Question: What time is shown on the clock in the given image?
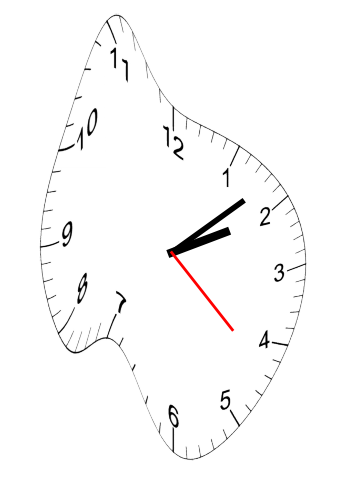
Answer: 02:08:22